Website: crate-barrel
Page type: payment
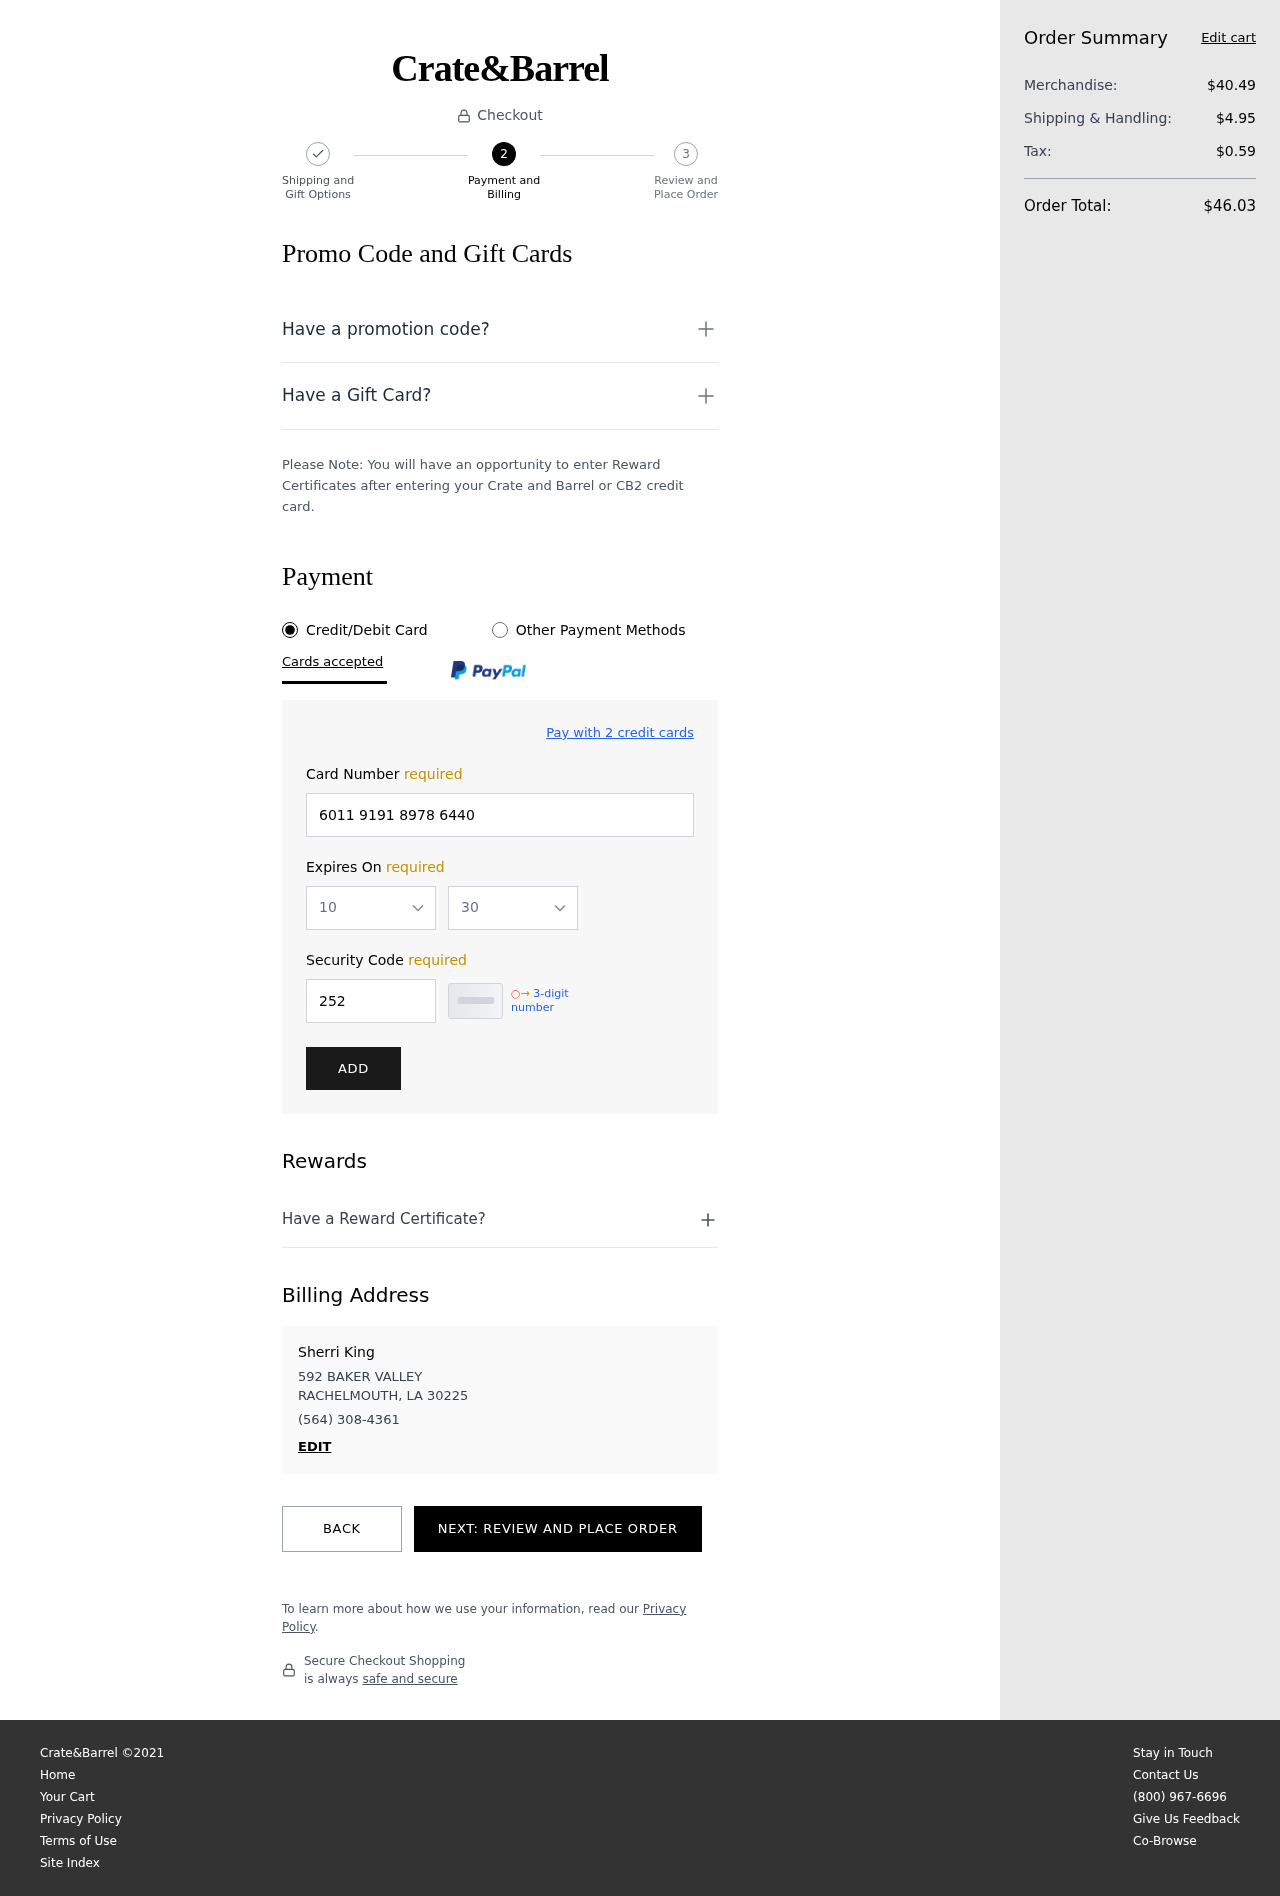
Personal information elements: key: PII_CARD_EXPIRY_MONTH
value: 10
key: PII_CARD_EXPIRY_YEAR
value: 30
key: PII_CITY_STATE_ZIP
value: RACHELMOUTH, LA 30225
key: PII_FULLNAME
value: Sherri King
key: PII_PHONE
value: (564) 308-4361
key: PII_STREET
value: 592 BAKER VALLEY
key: PII_CARD_NUMBER
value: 6011 9191 8978 6440
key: PII_CARD_CVV
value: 252
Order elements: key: ORDER_SUBTOTAL
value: $40.49
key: ORDER_SHIPPING_COST
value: $4.95
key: ORDER_TAX
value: $0.59
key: ORDER_TOTAL
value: $46.03